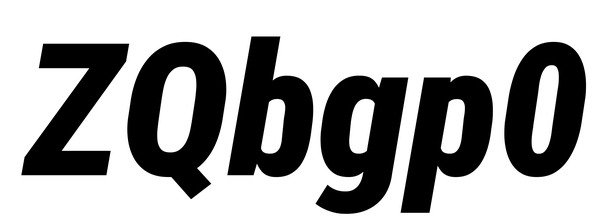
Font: Roboto-Italic_Condensed_Black_Italic